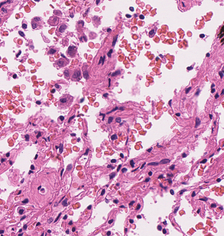
Tumor epithelial tissue: no
Tumor-associated stroma tissue: no
Normal tissue: yes